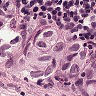
Metastatic tissue present: yes